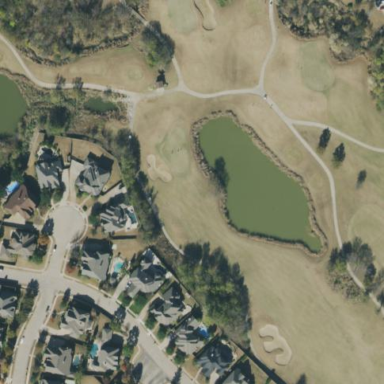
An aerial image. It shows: Picturesque scene of golf course with lateral water hazard.